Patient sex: F
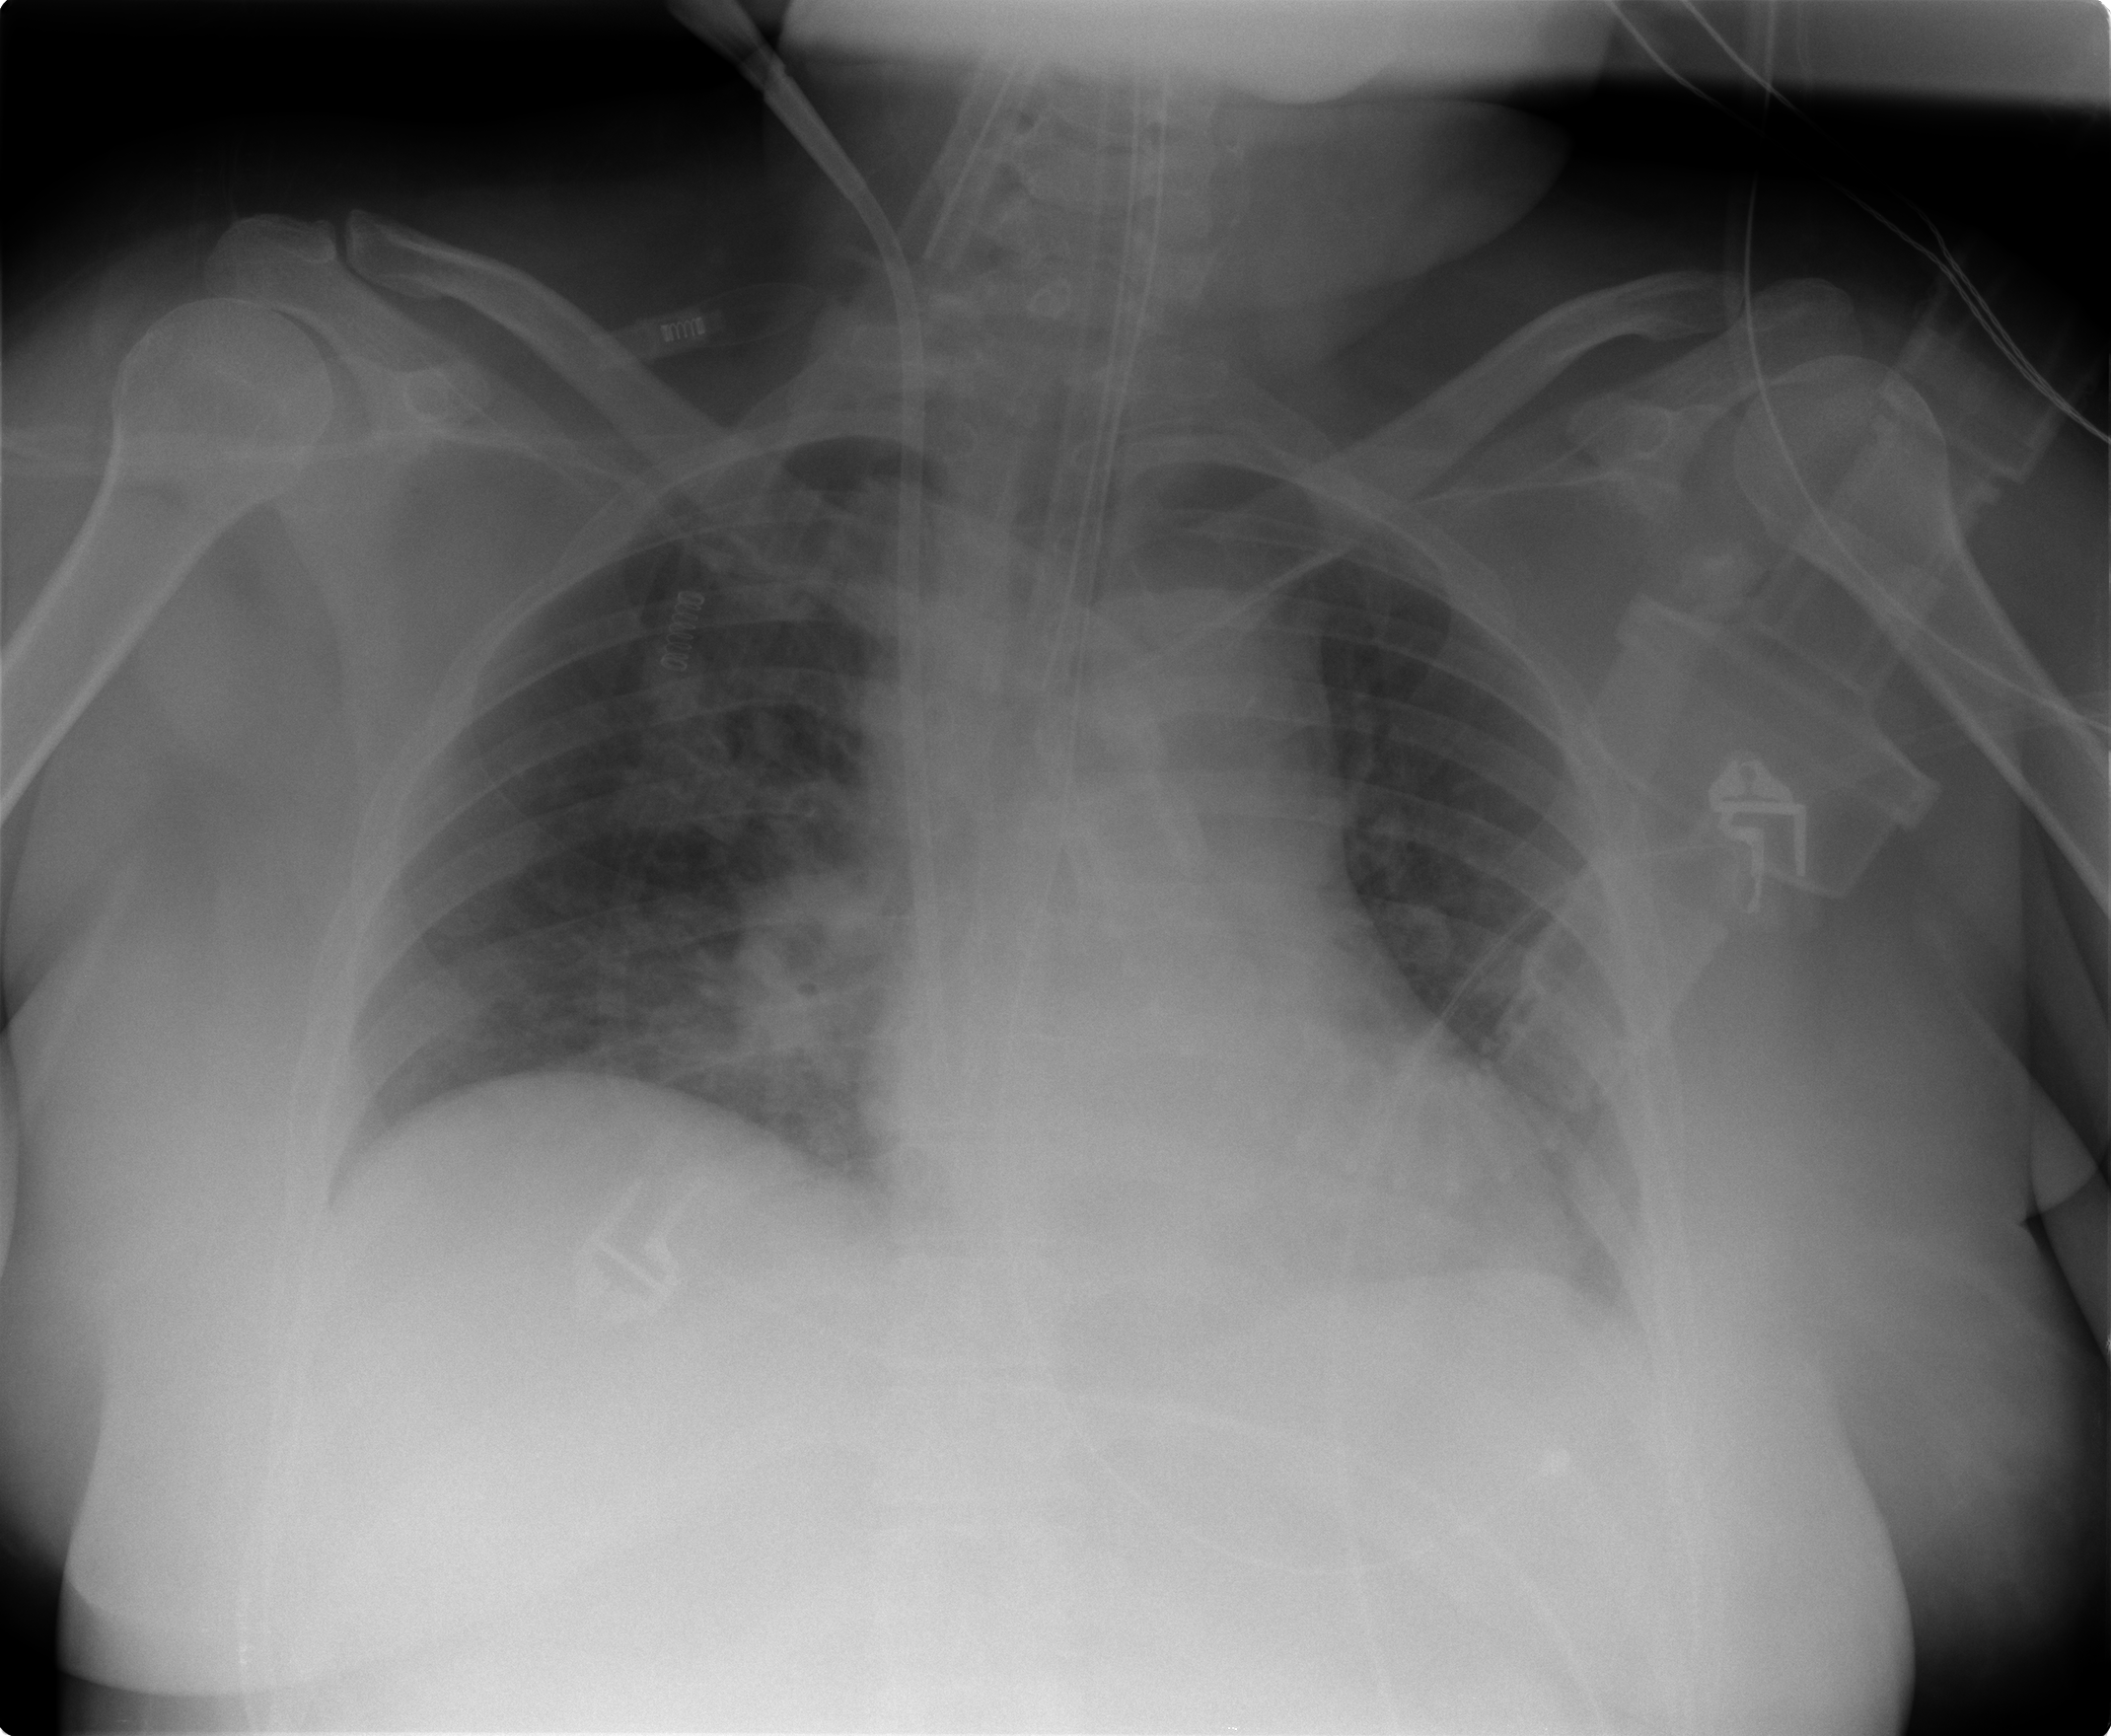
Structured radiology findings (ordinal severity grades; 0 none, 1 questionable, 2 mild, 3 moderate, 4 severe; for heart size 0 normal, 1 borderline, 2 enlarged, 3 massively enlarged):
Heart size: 0
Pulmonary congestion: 0
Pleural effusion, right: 0
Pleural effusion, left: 0
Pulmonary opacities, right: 0
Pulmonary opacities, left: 0
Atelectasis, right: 1
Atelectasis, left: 1